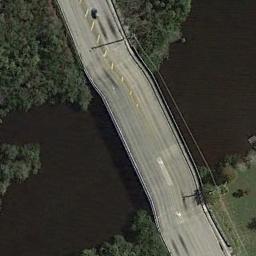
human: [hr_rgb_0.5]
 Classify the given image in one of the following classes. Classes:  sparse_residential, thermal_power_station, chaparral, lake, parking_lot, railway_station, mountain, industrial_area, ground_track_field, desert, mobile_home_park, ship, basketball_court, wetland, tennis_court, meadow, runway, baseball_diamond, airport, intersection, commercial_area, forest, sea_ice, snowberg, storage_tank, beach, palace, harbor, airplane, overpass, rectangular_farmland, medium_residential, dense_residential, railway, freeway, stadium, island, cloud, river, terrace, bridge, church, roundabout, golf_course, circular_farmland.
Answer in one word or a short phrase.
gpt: bridge